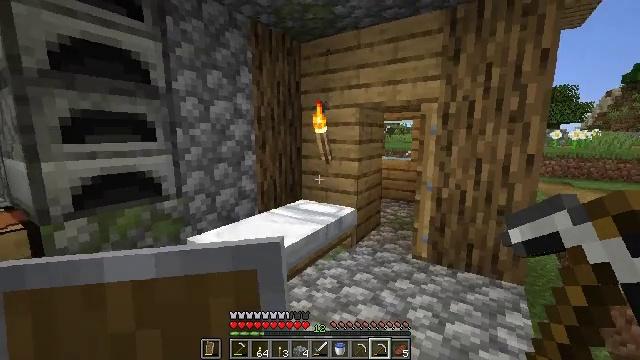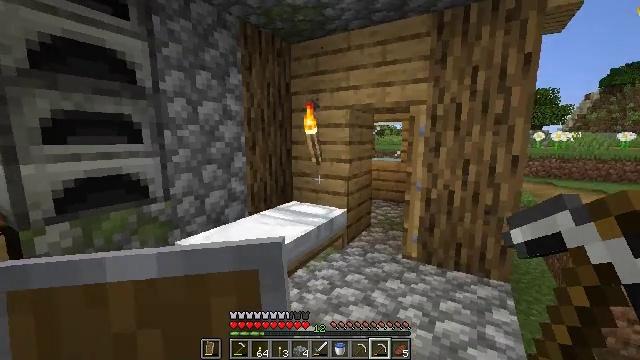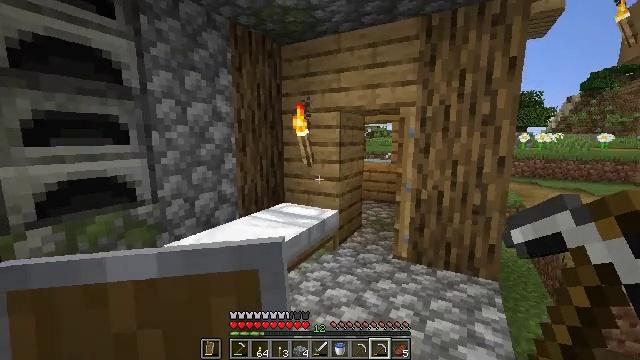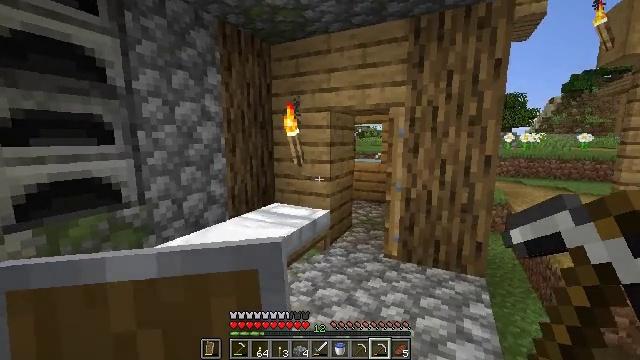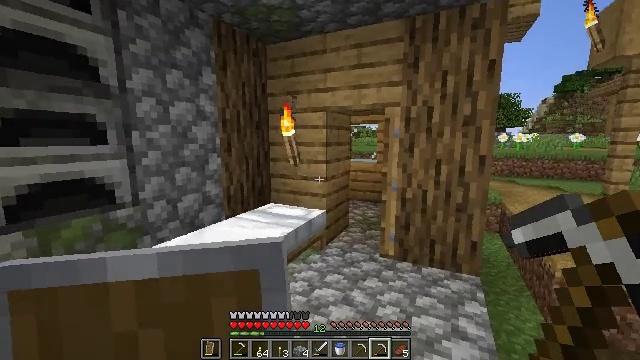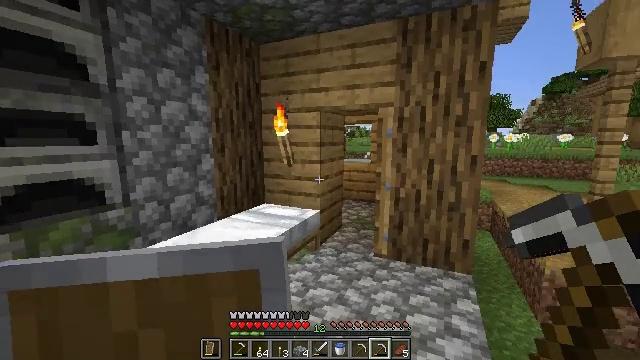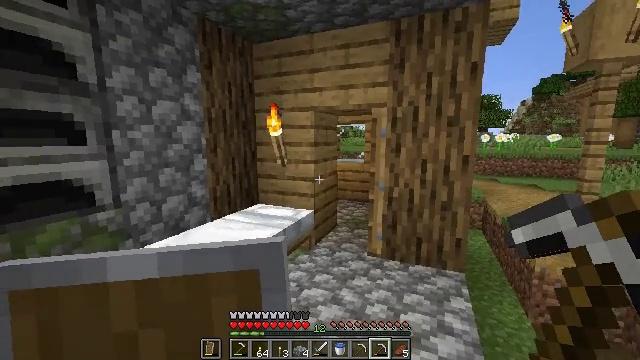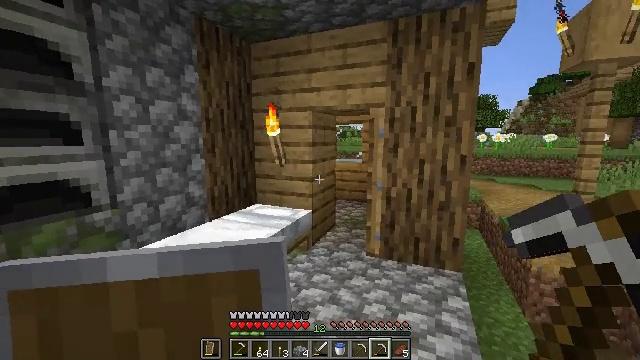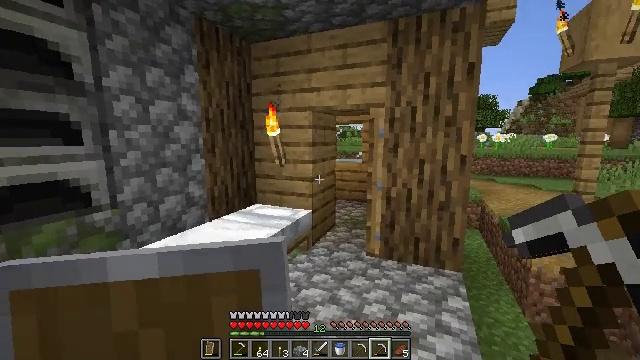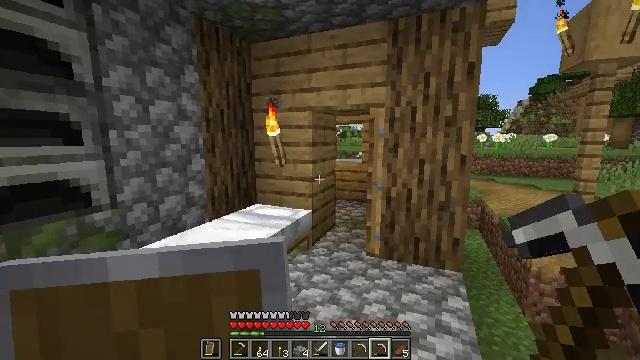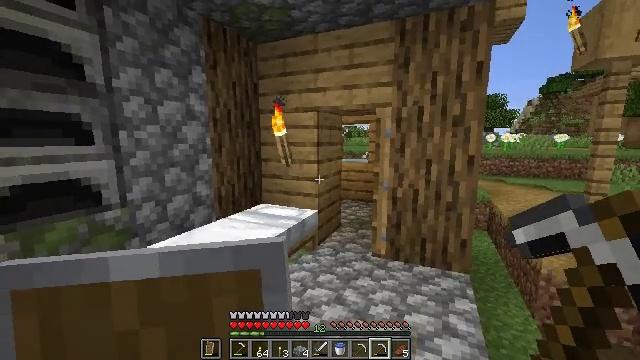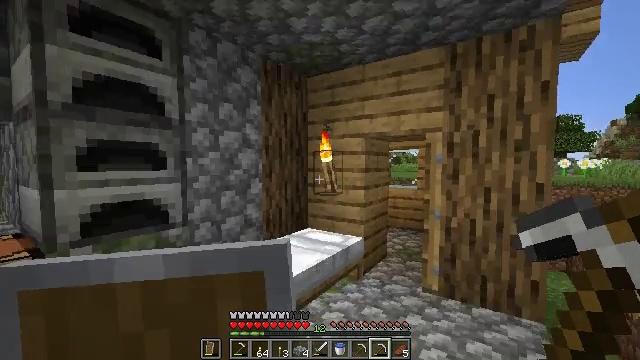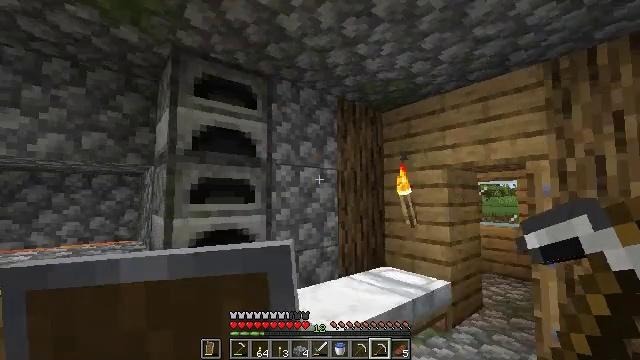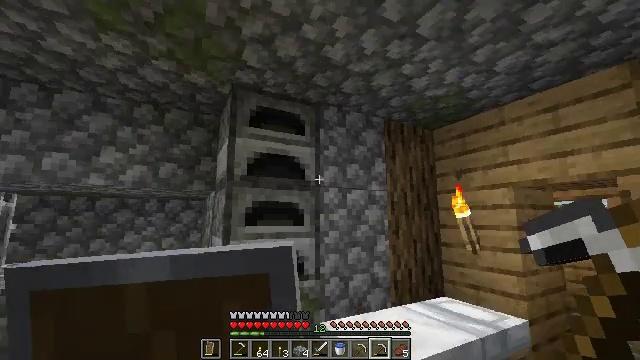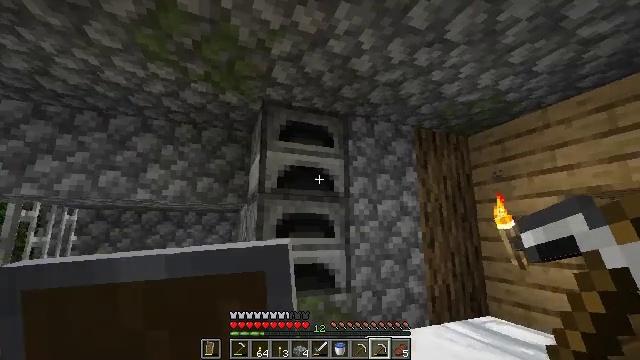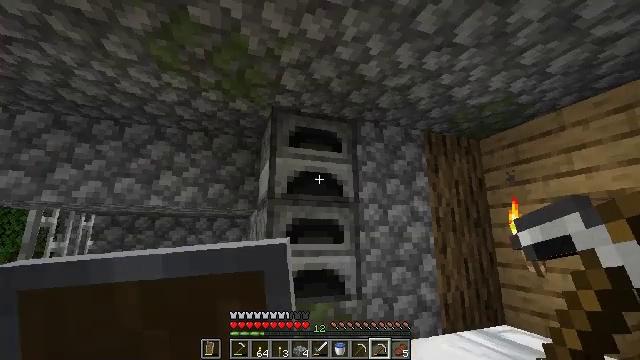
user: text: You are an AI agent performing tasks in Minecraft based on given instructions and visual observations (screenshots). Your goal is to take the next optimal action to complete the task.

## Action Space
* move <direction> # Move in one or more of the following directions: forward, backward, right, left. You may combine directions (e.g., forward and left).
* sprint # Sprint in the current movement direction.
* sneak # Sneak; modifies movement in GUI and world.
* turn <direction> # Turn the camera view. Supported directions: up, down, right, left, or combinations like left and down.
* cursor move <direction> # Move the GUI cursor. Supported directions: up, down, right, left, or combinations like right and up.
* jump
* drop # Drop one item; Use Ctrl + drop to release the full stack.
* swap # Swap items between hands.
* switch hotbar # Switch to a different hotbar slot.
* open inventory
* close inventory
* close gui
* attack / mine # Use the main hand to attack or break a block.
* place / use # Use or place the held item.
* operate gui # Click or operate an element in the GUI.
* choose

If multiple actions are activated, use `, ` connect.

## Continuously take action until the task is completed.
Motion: motion action
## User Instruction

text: Collect potatoes from the garden.
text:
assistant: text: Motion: turn right
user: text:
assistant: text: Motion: turn right
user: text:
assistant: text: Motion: turn right
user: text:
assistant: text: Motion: no_op
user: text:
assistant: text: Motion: turn right
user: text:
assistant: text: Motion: turn right
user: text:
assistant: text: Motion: no_op
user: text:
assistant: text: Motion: no_op
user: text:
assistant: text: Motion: no_op
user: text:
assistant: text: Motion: turn left
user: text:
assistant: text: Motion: turn left and up
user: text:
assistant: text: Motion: turn left and up
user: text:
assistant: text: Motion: turn left and up
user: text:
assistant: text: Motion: turn left and up
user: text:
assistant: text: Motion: turn left and up
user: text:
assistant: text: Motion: no_op
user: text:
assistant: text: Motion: turn left
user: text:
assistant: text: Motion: no_op
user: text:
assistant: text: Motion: no_op
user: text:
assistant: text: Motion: use / place
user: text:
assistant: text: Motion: use / place
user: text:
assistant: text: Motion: no_op
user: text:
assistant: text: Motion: no_op
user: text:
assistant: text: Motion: no_op
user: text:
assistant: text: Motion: no_op
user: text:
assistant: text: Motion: no_op
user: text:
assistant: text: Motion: no_op
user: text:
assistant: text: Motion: no_op
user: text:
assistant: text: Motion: no_op
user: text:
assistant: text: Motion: no_op